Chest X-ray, PA view. Patient: 70 years old, sex F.
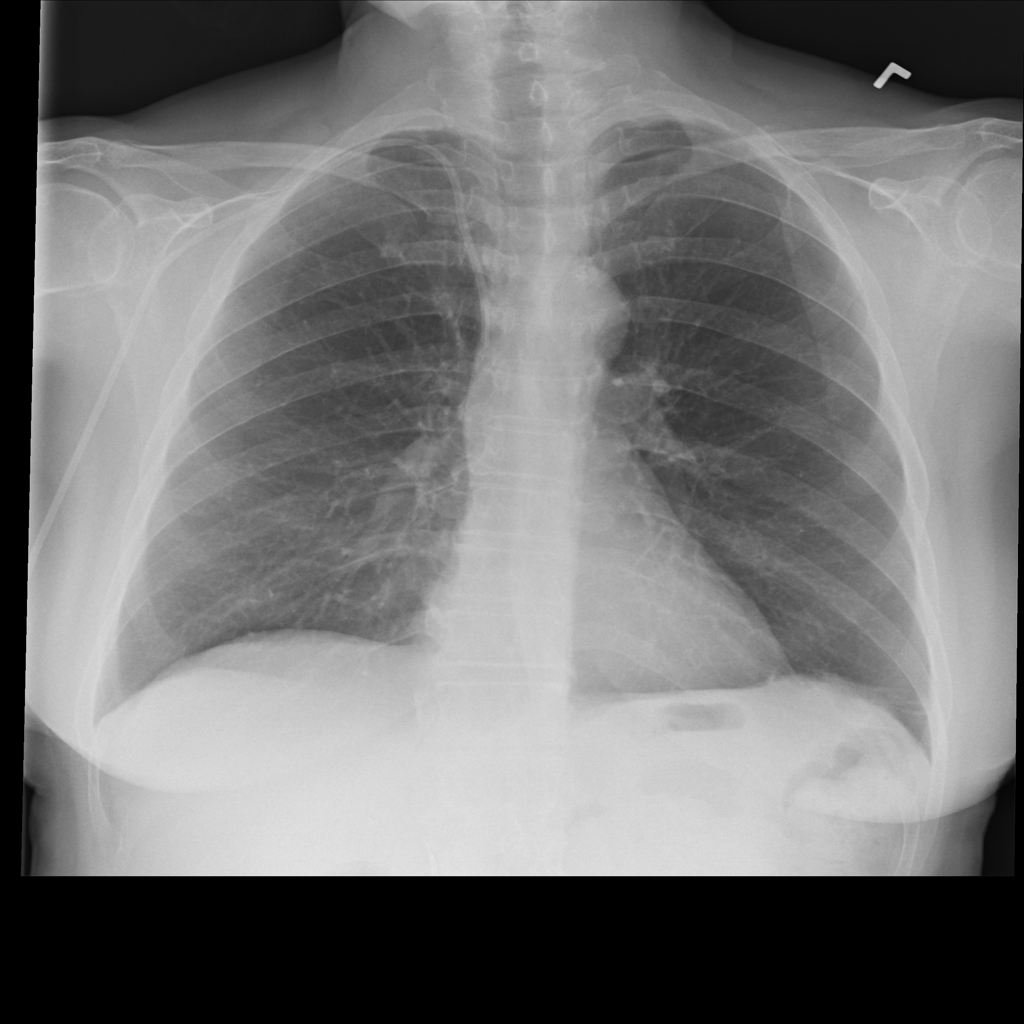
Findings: Atelectasis